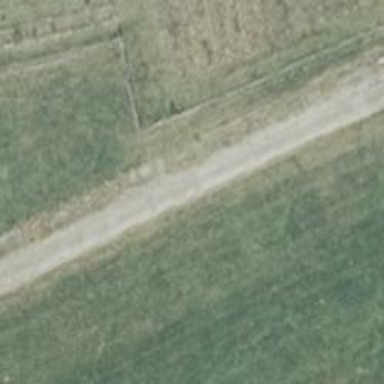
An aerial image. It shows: Service road.